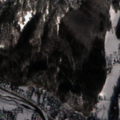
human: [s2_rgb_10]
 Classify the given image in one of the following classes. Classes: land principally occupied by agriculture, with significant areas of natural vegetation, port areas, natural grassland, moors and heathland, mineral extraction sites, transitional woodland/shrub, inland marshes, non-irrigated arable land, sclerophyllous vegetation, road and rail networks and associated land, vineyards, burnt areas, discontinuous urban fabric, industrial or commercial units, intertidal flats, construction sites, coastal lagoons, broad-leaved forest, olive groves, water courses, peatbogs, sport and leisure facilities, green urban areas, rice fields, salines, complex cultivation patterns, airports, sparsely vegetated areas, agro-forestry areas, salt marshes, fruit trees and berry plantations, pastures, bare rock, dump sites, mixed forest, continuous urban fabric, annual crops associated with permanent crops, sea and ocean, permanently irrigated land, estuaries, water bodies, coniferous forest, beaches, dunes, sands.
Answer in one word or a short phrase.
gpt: discontinuous urban fabric, pastures, broad-leaved forest, mixed forest, sparsely vegetated areas